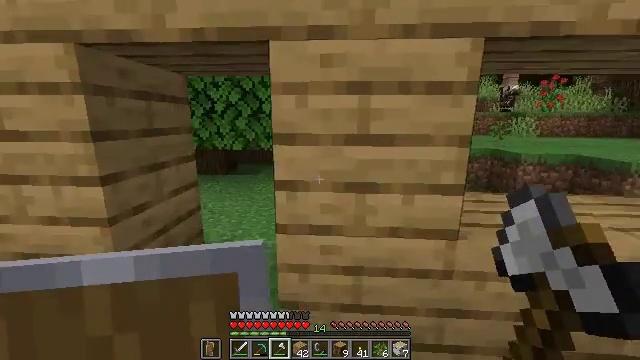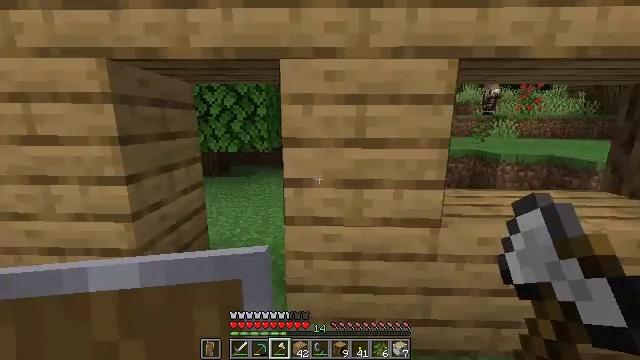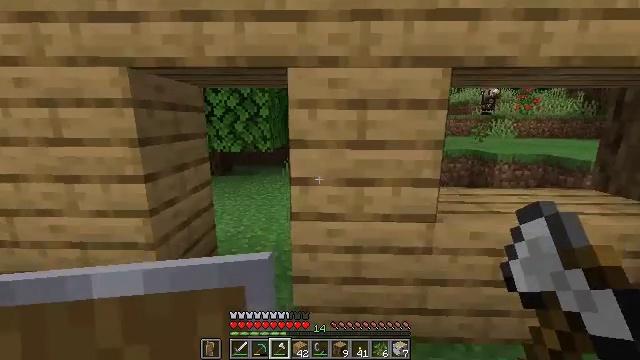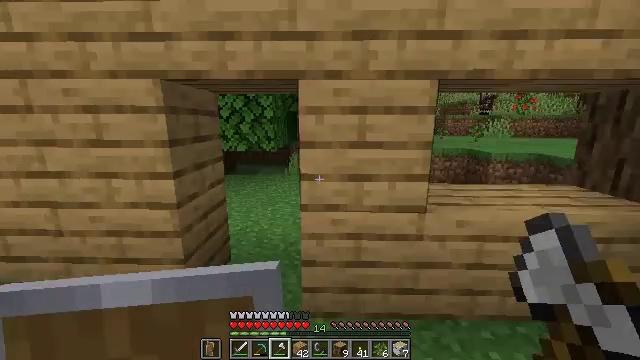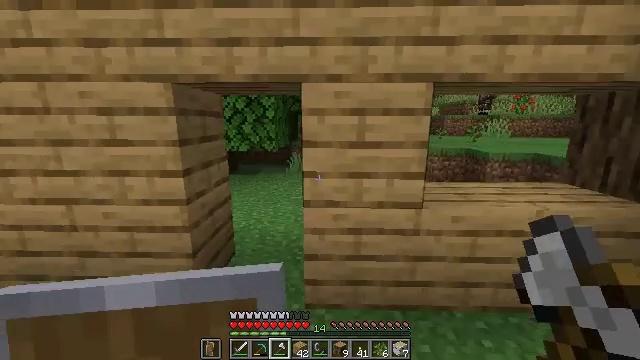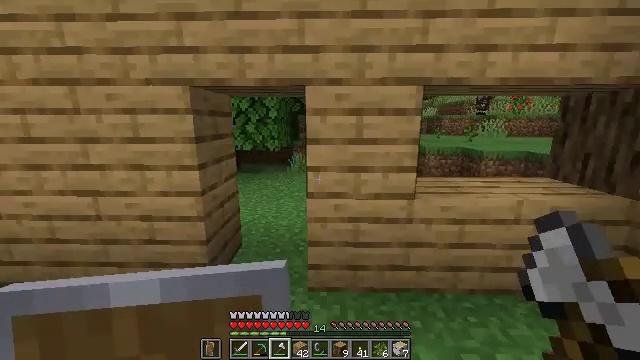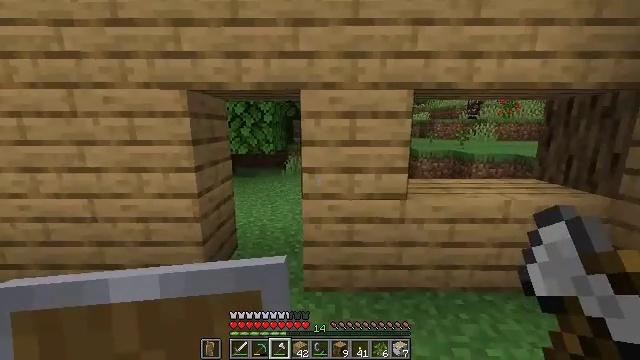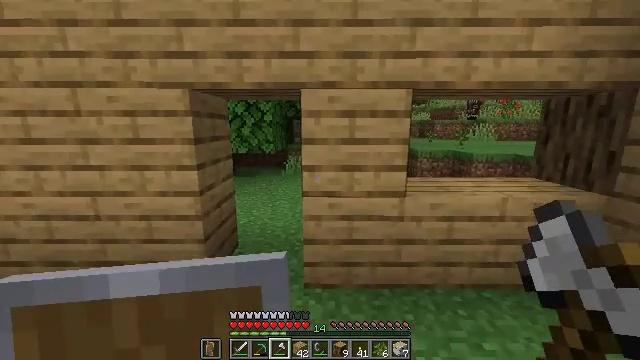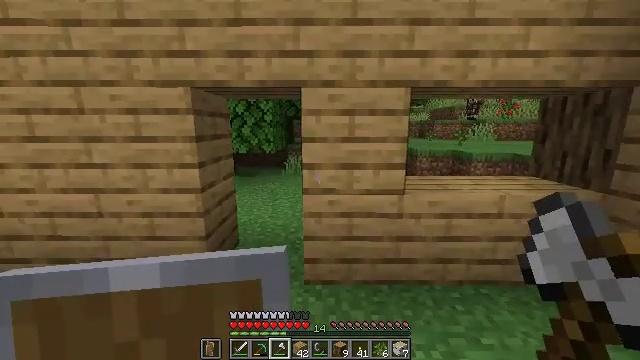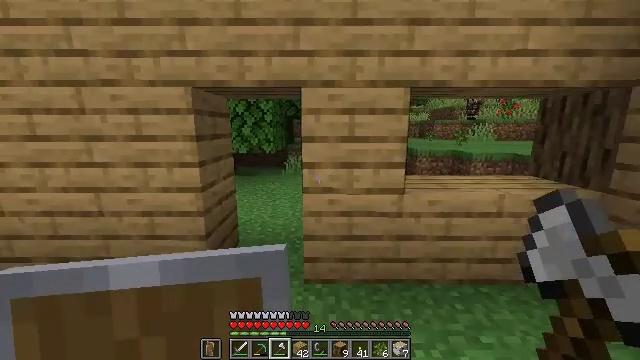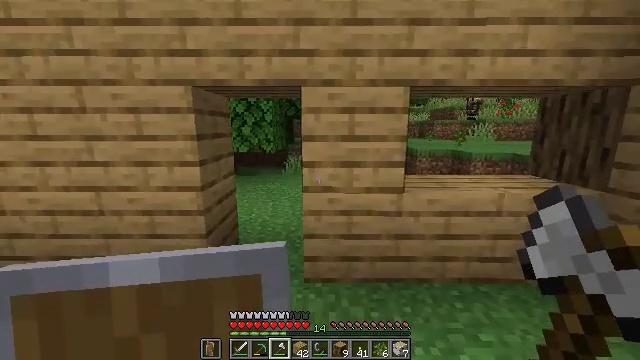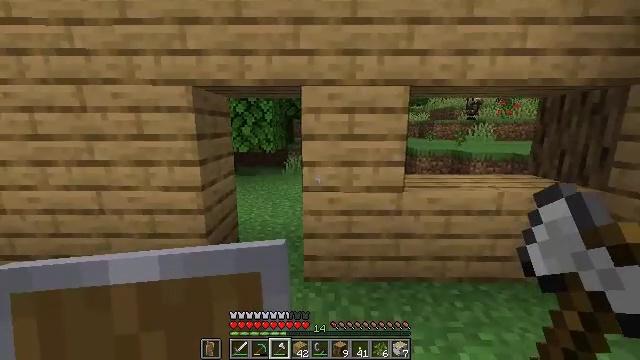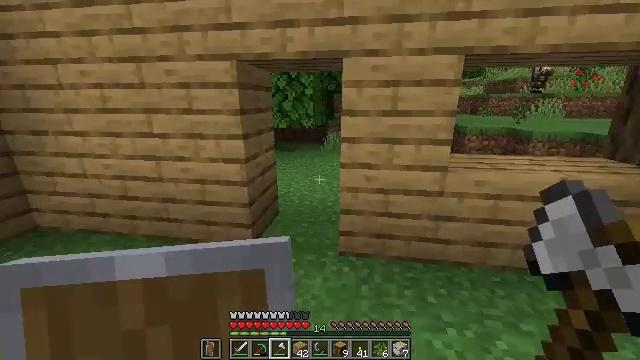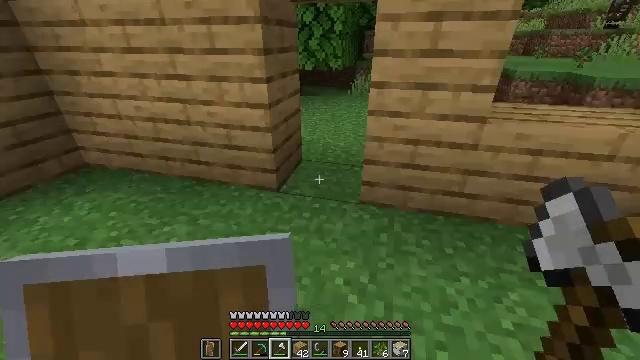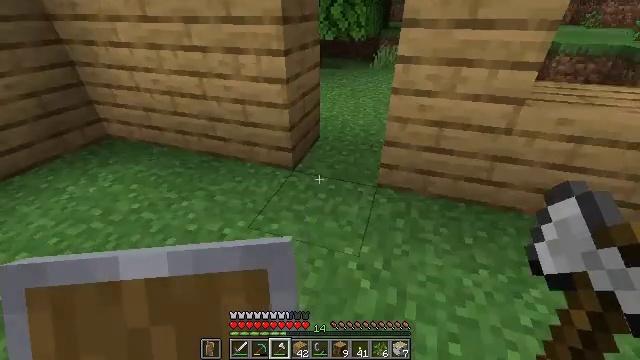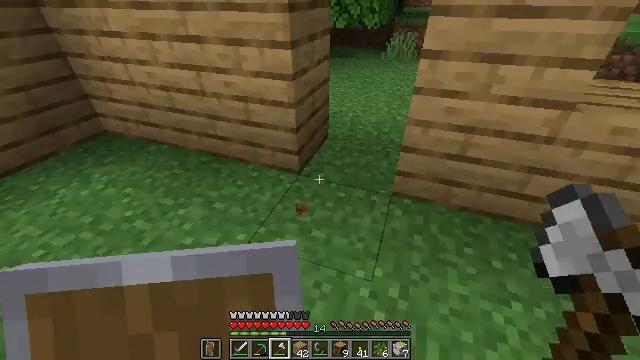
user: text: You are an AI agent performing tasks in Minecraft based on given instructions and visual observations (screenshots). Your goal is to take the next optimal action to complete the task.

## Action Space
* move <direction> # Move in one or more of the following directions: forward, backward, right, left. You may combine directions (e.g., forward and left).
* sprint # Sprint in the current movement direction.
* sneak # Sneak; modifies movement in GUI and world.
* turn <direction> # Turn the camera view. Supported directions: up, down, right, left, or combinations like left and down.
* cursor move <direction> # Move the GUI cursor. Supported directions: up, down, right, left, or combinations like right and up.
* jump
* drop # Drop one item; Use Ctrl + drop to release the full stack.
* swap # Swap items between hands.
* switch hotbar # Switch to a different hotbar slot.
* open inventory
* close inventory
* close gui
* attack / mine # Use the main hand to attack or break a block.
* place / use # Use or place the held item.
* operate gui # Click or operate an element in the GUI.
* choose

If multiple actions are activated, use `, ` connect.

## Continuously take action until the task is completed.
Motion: motion action
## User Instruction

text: Mine grass block from the ground.
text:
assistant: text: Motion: move back, turn right
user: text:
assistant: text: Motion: move back
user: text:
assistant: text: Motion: move back
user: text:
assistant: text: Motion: move back
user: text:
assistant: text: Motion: no_op
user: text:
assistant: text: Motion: turn right
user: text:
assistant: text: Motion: no_op
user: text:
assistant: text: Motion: no_op
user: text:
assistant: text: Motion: no_op
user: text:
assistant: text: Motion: no_op
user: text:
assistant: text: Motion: no_op
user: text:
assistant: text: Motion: turn left and down
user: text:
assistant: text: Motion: move forward, turn left and down
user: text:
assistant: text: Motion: move forward, turn left and down
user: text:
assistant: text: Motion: move forward, turn left and down, attack / mine
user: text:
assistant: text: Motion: move forward, attack / mine
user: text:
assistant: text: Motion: move forward, turn down, attack / mine
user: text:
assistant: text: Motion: attack / mine
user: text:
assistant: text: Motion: attack / mine
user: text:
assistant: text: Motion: attack / mine
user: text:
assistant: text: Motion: attack / mine
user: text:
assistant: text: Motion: turn down, attack / mine
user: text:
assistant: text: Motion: turn right and down, attack / mine
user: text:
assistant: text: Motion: attack / mine
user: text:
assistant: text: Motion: attack / mine
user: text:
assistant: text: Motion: attack / mine
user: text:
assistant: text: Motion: attack / mine
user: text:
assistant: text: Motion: attack / mine
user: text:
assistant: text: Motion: attack / mine
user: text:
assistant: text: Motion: turn right, attack / mine